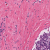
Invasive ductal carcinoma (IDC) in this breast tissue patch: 1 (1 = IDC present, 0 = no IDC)